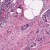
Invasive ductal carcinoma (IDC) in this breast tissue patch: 1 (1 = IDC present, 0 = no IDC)